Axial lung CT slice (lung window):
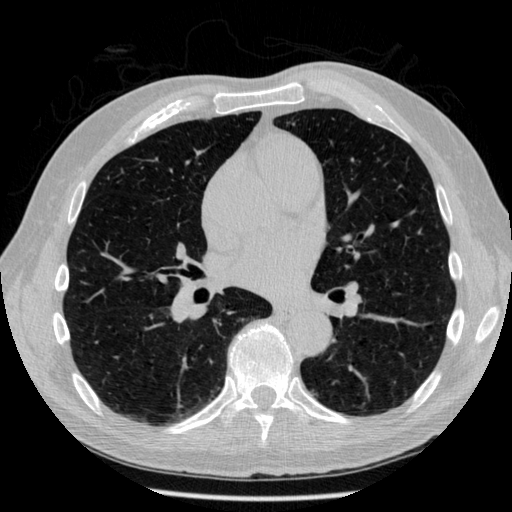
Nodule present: no